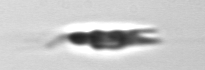
Label: Chrysochromulina_lanceolata